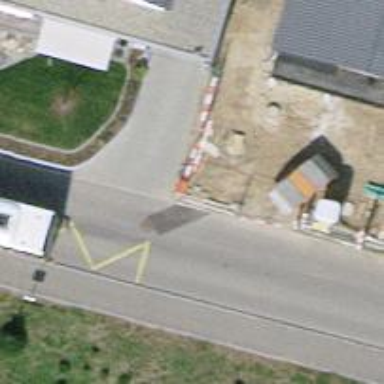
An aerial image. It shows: Bus stop with designated public transport stop position.